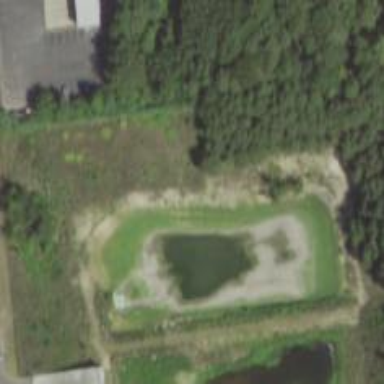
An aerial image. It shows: Pond with natural water.